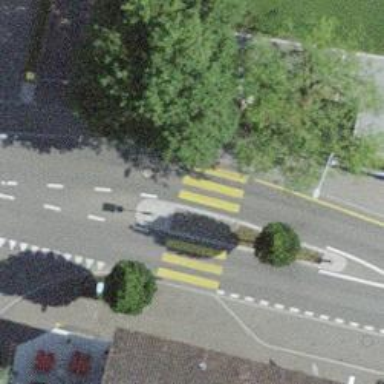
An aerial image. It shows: Footway located on traffic island.